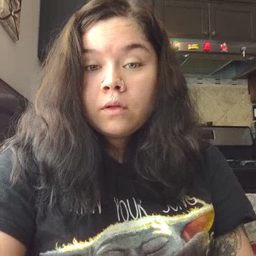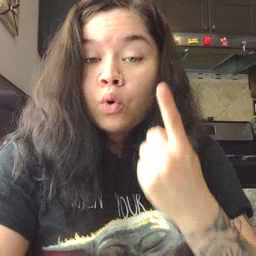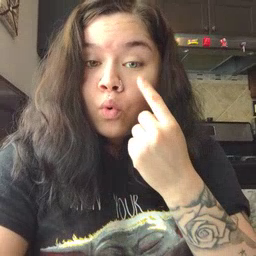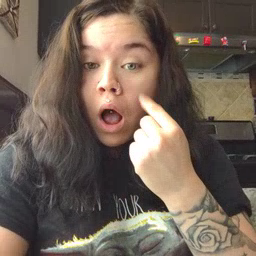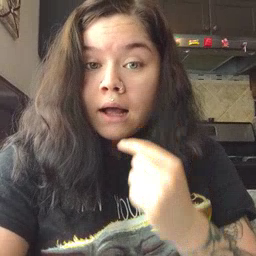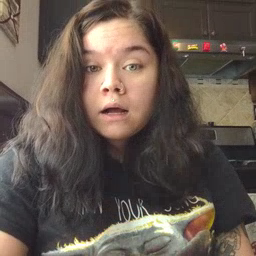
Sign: cry